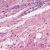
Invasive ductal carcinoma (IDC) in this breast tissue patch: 0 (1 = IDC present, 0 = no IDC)